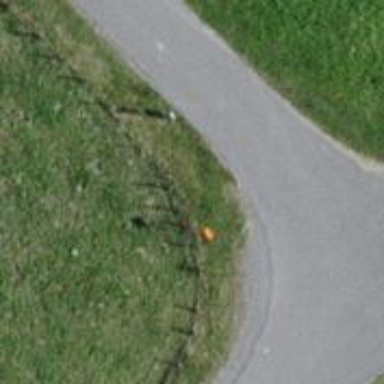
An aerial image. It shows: Aerial marker.